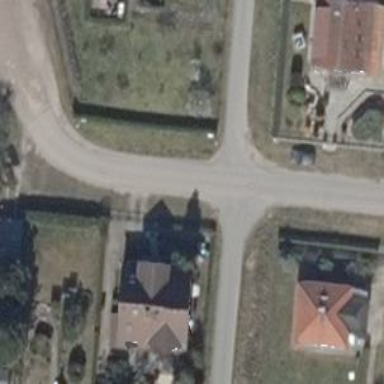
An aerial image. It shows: Residential road.